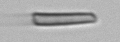
Label: fiber